Question: I am overlaying a barchart on a candlestick plot, all data is referenced from the same data frame. I want to sort the data ascending from the bar chart data but cannot find any guide to help with an overlay.
Has anyone gotten this to work? I've attached the current output but want the grey bars sorted.
'''
O <- round(runif(62,-10,10),2)
H <- round(runif(62,-10,10),2)
L <- round(runif(62,-10,10),2)
C <- round(runif(62,-10,10),2)
LMA <- round(runif(62,-10,8),2)
OHLC <- data.frame(tick,O,H,L,C, LMA)
OHLC$ticker <- factor(OHLC$ticker, levels=unique(OHLC$ticker)[order(data$LMA)])
xform <- arrange(OHLC, LMA)
p<- plot_ly(xform, x=~tick, type="candlestick",
open= ~O, close=~C, high=~H, low=~L) %>%
add_bars(x=~tick, y=LMA, marker = list(color = 'rgb(204,204,204)'))%>%
add_lines(y=4, line = list(dash='dash'))%>%
add_lines(y=-4, line = list(color='rgb(22, 96, 167)', dash='dash'))%>%
layout(title="Title", showlegend=F)
p
dput(xform)
structure(list(tick = c("MBFI", "Y", "EV", "PACW", "NAVI", "NYCB",
"RGA", "ASB", "DCT", "SEIC", "TCF", "WTFC", "MCY", "SBNY", "CATY",
"KMPR", "FII", "PRI", "FHN", "CHFC", "TCBI", "WRB", "ORI", "PNFP",
"SF", "SNV", "FAF", "TREE", "THG", "VLY", "WAFD", "FR", "PB",
"FDS", "BOH", "BXS", "CFR", "IBKR", "IBOC", "FNB", "MKTX", "LM",
"TRMK", "GNW", "WBS", "UMPQ", "BRO", "UBSI", "AFG", "EVR", "OZRK",
"AHL", "PRSP", "CBSH", "CNO", "SLM", "STL", "FULT", "HOMB", "RNR",
"UMBF", "EWBC"), O = c(-6.74, 8.06, -9.68, -6.02, 1.15, 2.91,
-3.76, 6.24, -8.42, 6.98, 9.73, 8.88, -3.06, -8.61, -3.92, 8.47,
-7.84, -5.91, -8.45, 1.37, -9.74, 4.26, 6.71, -7.17, 3.95, -9.01,
1.56, -1.38, 4.01, -6.98, 2.77, 8.71, 3.76, 1.6, -3.32, -3.87,
6.3, -9.02, 5.39, -1.37, -2.11, -8.3, 6.65, -5.33, -3.79, 8.63,
-2.87, 7.57, 7.9, -0.27, 1.28, -7.68, -9.69, 2.35, 4.01, 2.36,
-4.37, -1.54, -8.56, 0.98, -3.26, 7.26), H = c(-8.06, -1.24,
-7.93, 7.3, 0.05, -8.75, -4.05, -6.87, -2.35, 0.34, -6.75, 2.6,
-9.63, -1.82, 6.29, 0.79, 0.43, 6.23, -6.79, -9.23, 6.37, -3.2,
-7.05, 1.14, -4.31, -1.04, 9.04, -4.33, -5.55, -7.21, 0.24, -3.1,
-2.07, 1.07, -5.97, 5.27, 9.74, -3.03, -1.45, 0.34, -5.39, -9.1,
6.12, 2.12, 2.01, 6.12, 0.7, -6.72, 2.54, -1.18, 1.42, -4.01,
-1.03, -0.49, -8.09, 1.69, -3.35, 8.74, -7.29, 1.1, 6.4, -8.89
), L = c(-9.68, 4.91, -9.11, -4.65, 3.56, -4.67, -2.59, 0.66,
-2.05, 9.44, 3.67, 6.25, 9.35, -9.31, -0.23, 9.56, 2, -9.9, 5.99,
9.16, -0.79, 5.7, 2.22, -4.43, -9.53, -8.52, -0.23, -1.95, 8.29,
-8.29, -9.25, 7.04, -5.39, -5.61, 5.6, 2.38, 8.72, -5.07, -4.11,
-5.29, -4.7, 6.15, -3.52, -8.48, -9.06, 7.48, -0.06, 7.6, -1.2,
-8.02, -3.91, 2.26, -6.21, -2.31, 5.74, 9.98, 4.91, -6.14, -6.66,
7.31, -0.3, -5.72), C = c(-8.51, -3.3, -5.39, -0.09, -3.18, 9.1,
-5.29, 0.39, -9.34, 1.79, -3.09, -2.33, -7.48, 7.39, -5.85, -2.95,
-8.67, 8.61, 8.96, -1.02, -1.45, 5.18, -4.78, 5.41, 2.25, -0.26,
1.04, 2.46, -3.95, -3.47, -8.46, 4.97, 8.7, 7.41, -4.07, -8.53,
6.84, -8.9, 4.6, 4.07, 0.71, 4.02, 0.26, -9.55, -7.3, 4.33, -3.46,
-1.55, -4.91, -7.87, 5.14, 2.56, 9.15, 1.07, 2.44, -2.75, 0.72,
-9.93, -1.9, -4.03, -5.99, -2.23), LMA = c(-9.49, -9.22, -9.21,
-9.19, -8.75, -8.49, -8.46, -7.99, -7.95, -7.86, -7.32, -7.09,
-7, -5.96, -5.83, -5.77, -5.07, -4.78, -4.67, -4.62, -4.44, -4.18,
-4.05, -3.06, -2.76, -2.72, -1.79, -1.03, -0.95, -0.85, -0.45,
0, 0.14, 0.18, 0.53, 0.77, 0.98, 1.39, 2.32, 2.36, 2.48, 2.51,
2.64, 2.95, 3.2, 3.25, 3.26, 3.61, 4.2, 4.29, 4.39, 4.45, 4.69,
5.46, 5.72, 5.72, 5.78, 6.26, 6.34, 6.59, 6.83, 7.18)), class = "data.frame", row.names = c(NA,
-62L))
'''

<URL>
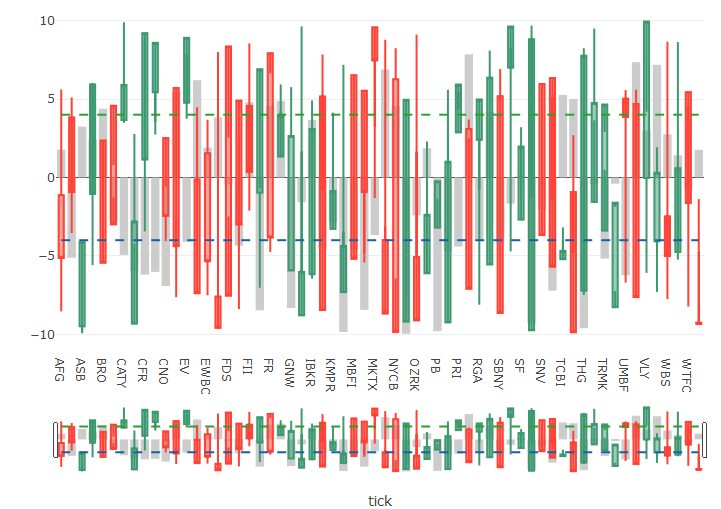
Answer: The order of the categories on the x-axis can be controlled using 'categoryorder' as follows:
'''
p <- plot_ly(xform, x=~tick, type="candlestick",
open= ~O, close=~C, high=~H, low=~L) %>%
add_bars(x=~tick, y=~LMA, marker=list(color='rgb(204,204,204)')) %>%
add_lines(y=4, line=list(dash='dash')) %>%
add_lines(y=-4, line=list(color='rgb(22, 96, 167)', dash='dash')) %>%
layout(title="Title", showlegend=F, xaxis=list(categoryorder="trace"))
p
'''
Possible options are 'trace', 'category ascending', 'category descending', 'array' as described <URL>.
<URL>